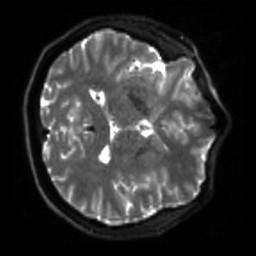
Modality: sbref
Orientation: axial
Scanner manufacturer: siemens
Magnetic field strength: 3 T
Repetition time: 4 s
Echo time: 0.0594 s